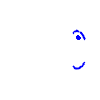
Particle: electron